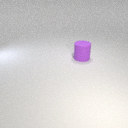
large purple rubber cylinder